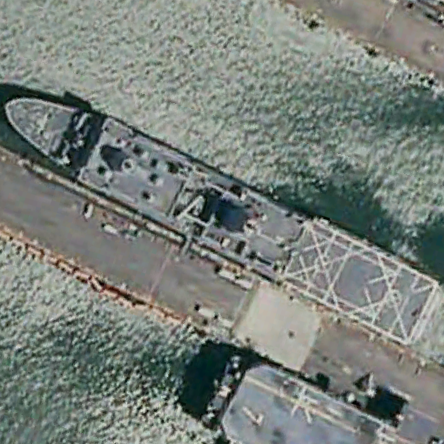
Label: combat